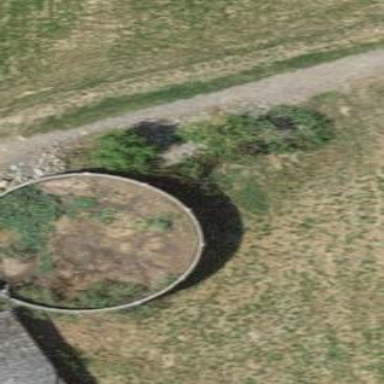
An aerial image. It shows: Storage tank that is man-made.